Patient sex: F
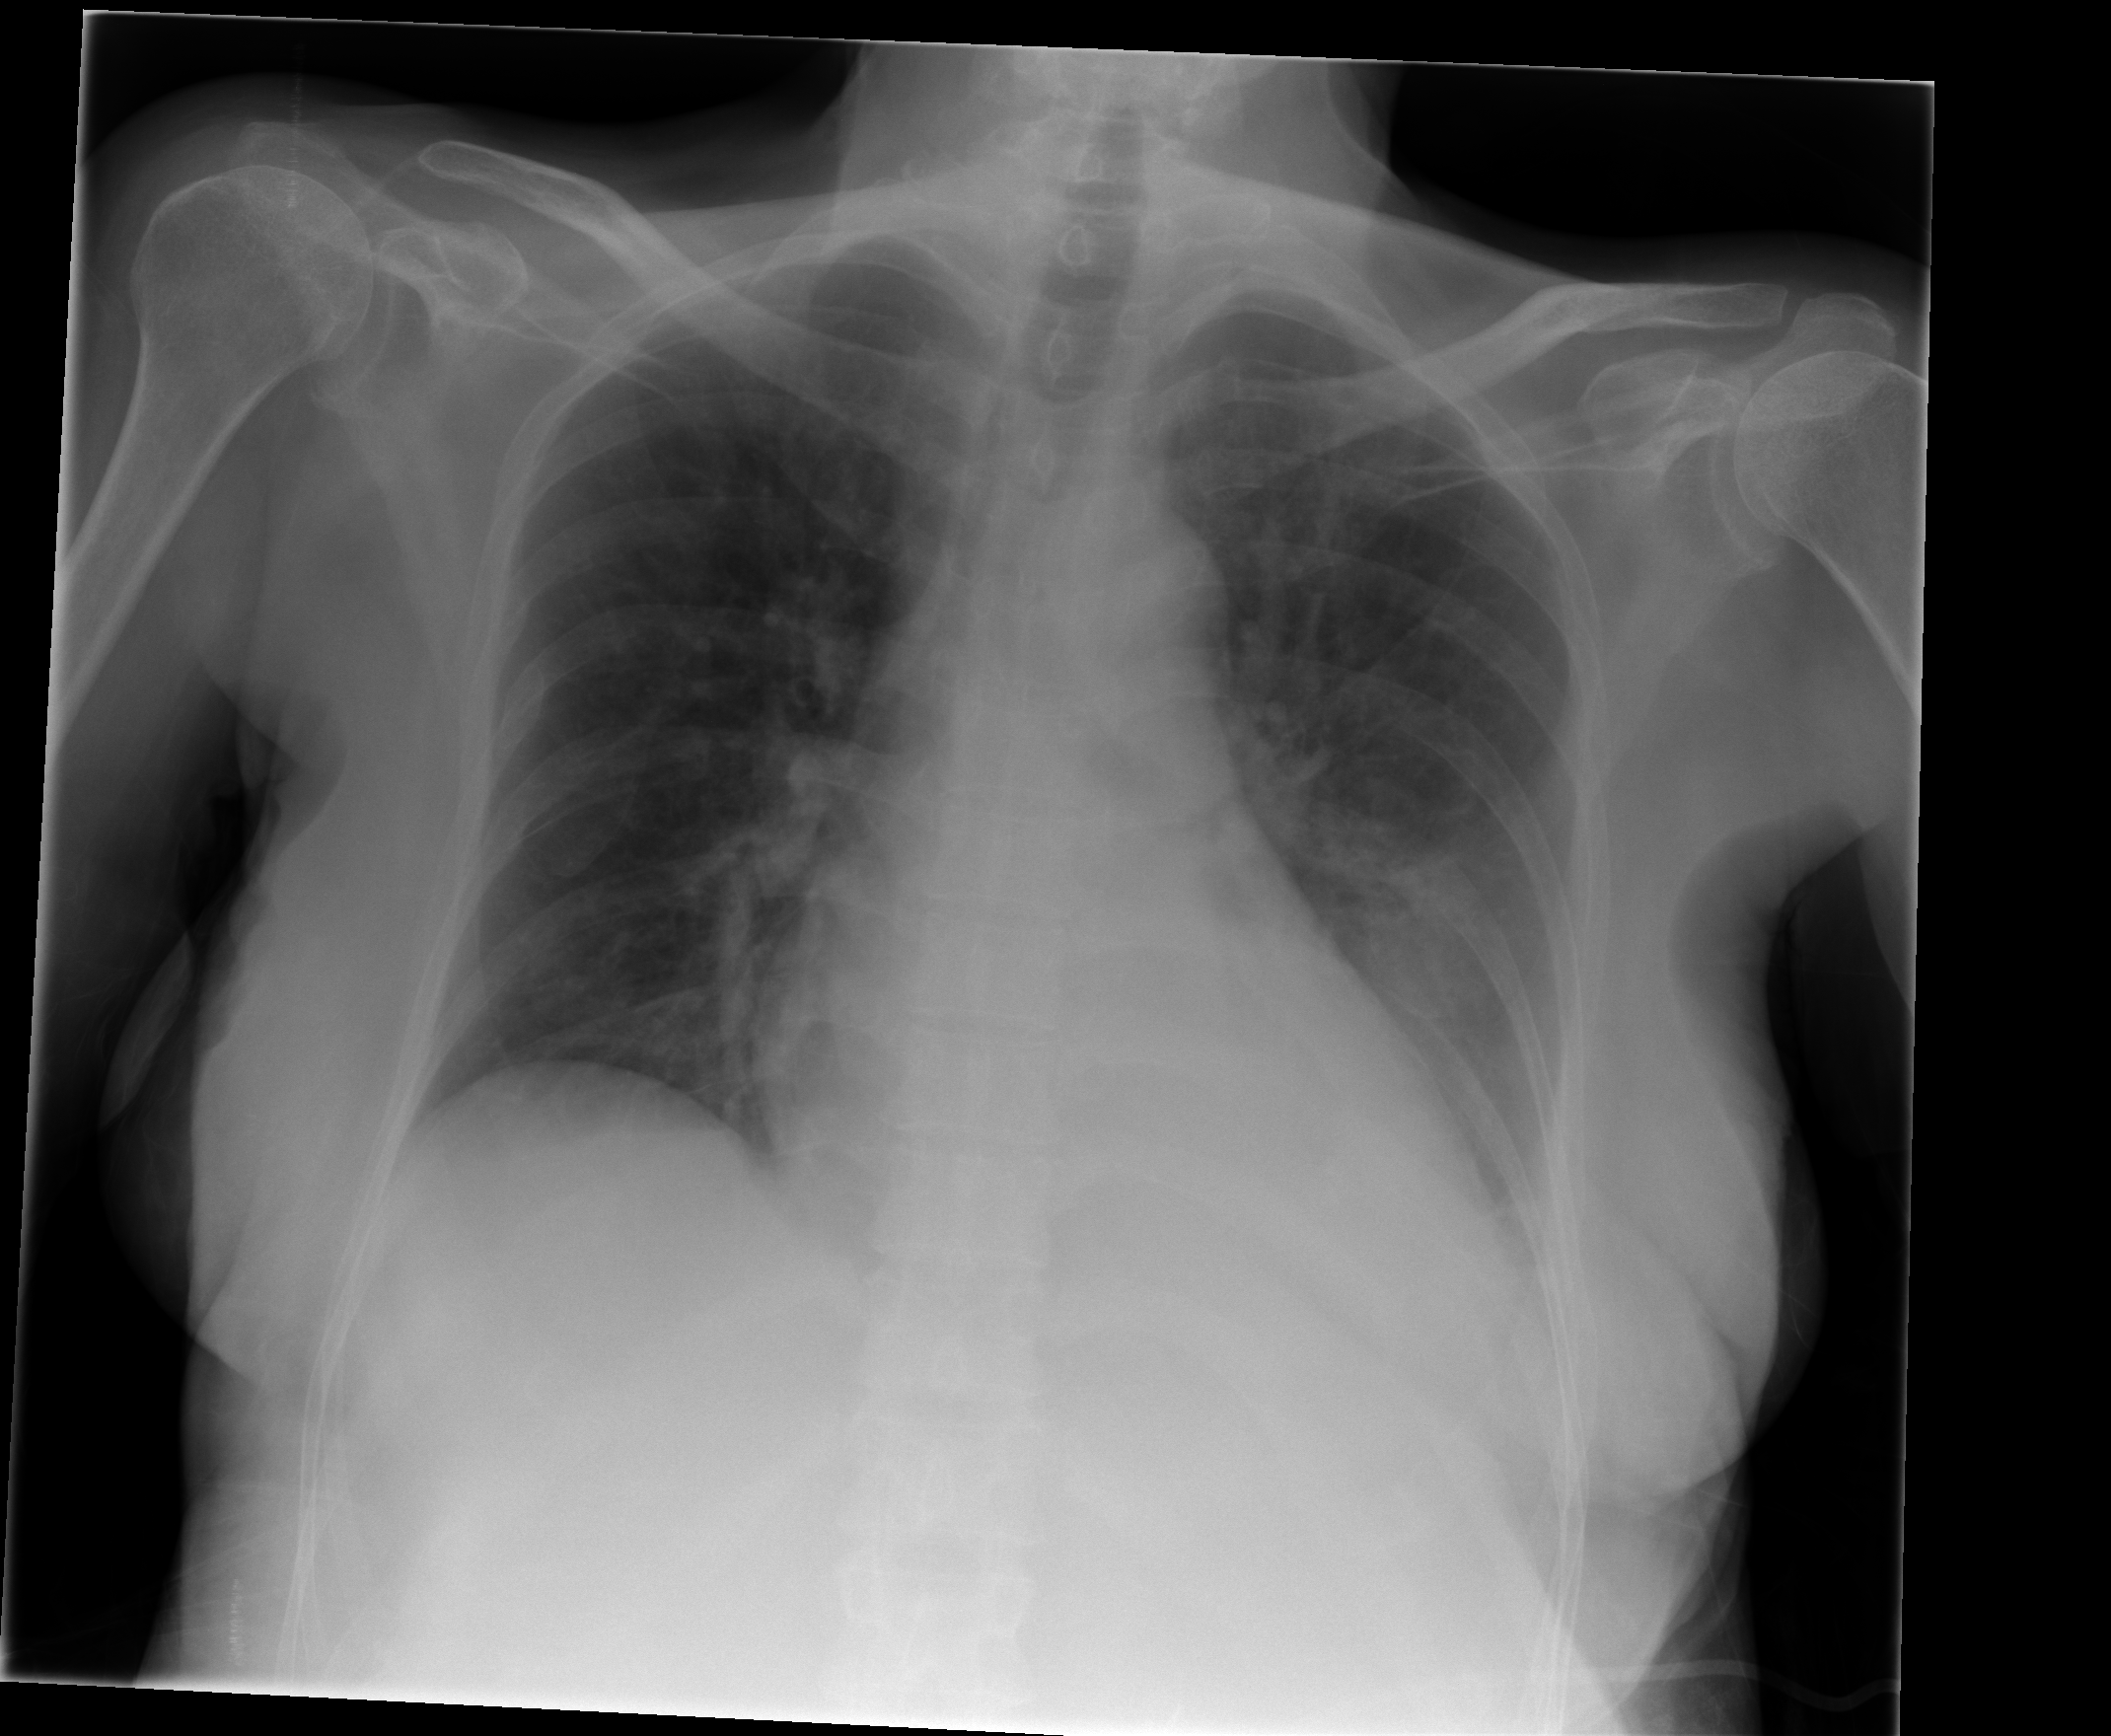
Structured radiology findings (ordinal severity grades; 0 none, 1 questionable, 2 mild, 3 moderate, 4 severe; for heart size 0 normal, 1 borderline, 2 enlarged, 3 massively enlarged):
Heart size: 2
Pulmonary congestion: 1
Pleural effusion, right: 0
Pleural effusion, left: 0
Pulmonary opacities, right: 0
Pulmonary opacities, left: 0
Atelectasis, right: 0
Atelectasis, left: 1